Interaction volume radius: 10 \u00c5
Interaction volume height: 30 \u00c5
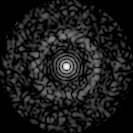
Disorder parameter: 0.8295